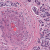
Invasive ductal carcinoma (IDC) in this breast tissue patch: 1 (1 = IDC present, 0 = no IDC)